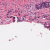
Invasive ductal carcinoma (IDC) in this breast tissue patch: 0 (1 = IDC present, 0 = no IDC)